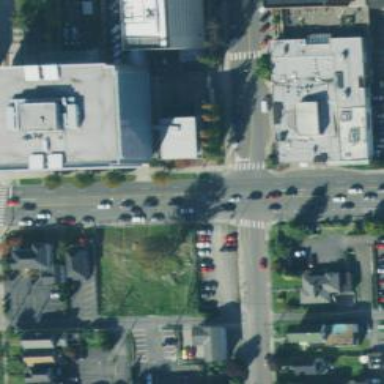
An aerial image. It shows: Uncontrolled and marked road crossing.